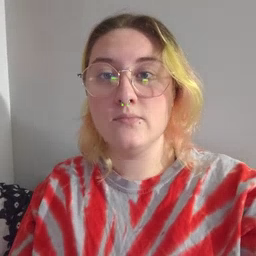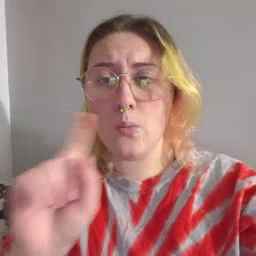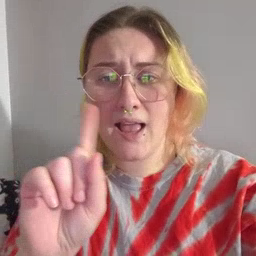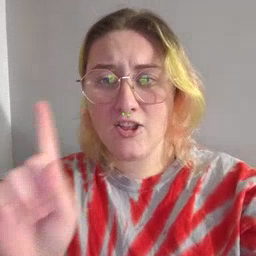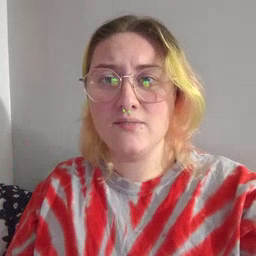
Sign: where